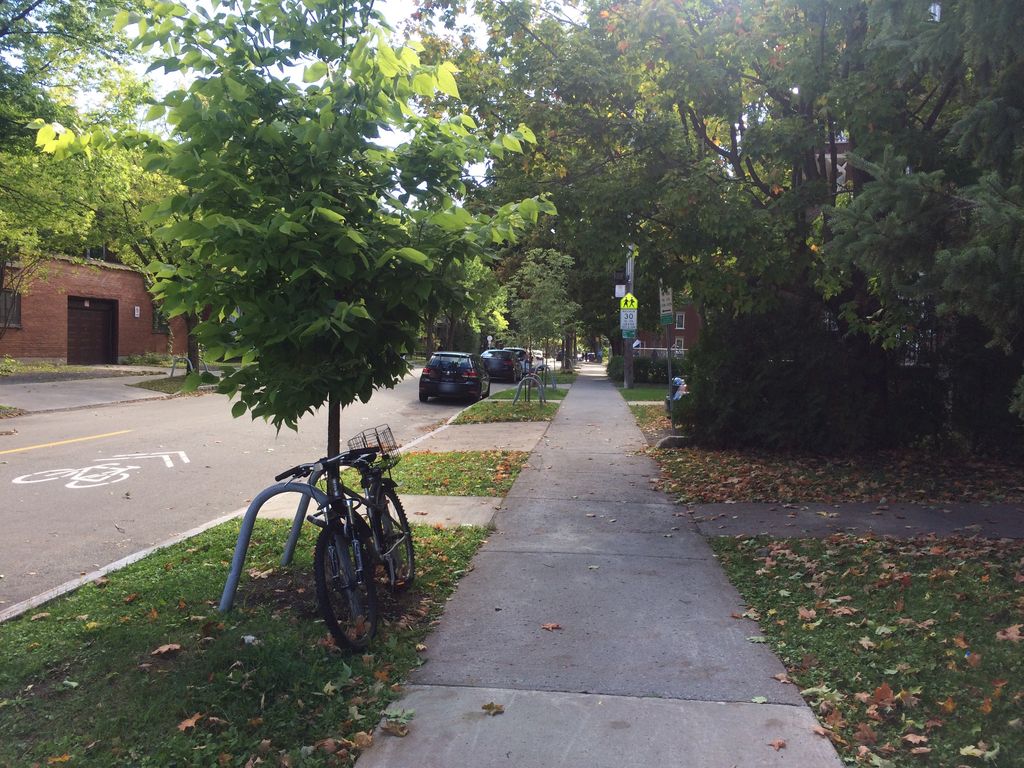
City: quebec_city